Question: There are some blocks in the picture. Find the smallest square area that can place all the small blocks in the area in a suitable way without overlapping. Return the length of the square side.
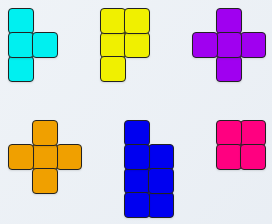
Answer: 6